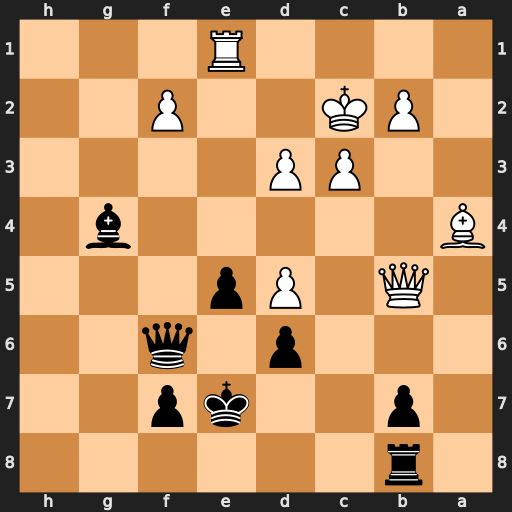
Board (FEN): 1r6/1p2kp2/3p1q2/1Q1Pp3/B5b1/2PP4/1PK2P2/4R3
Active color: b
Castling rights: -
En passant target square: -
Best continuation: Qxf2+ Kb3 Qxe1